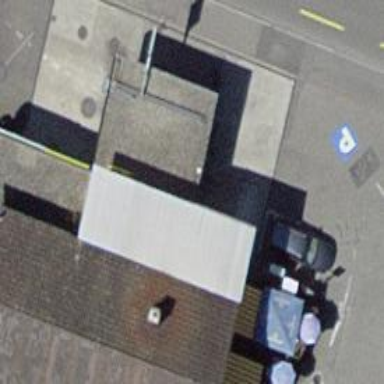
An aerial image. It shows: Fuel station.